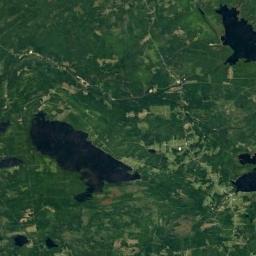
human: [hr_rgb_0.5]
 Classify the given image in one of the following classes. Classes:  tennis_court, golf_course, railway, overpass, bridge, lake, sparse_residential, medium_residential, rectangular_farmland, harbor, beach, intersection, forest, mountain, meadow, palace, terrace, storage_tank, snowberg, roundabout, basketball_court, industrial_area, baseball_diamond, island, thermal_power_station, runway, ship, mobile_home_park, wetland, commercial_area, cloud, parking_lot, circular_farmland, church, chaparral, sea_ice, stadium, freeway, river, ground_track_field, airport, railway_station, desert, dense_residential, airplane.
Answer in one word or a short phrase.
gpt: wetland